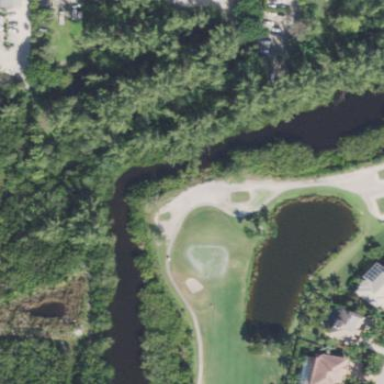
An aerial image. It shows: Golf bunker filled with sandy terrain.